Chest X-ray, AP view. Patient: 32 years old, sex M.
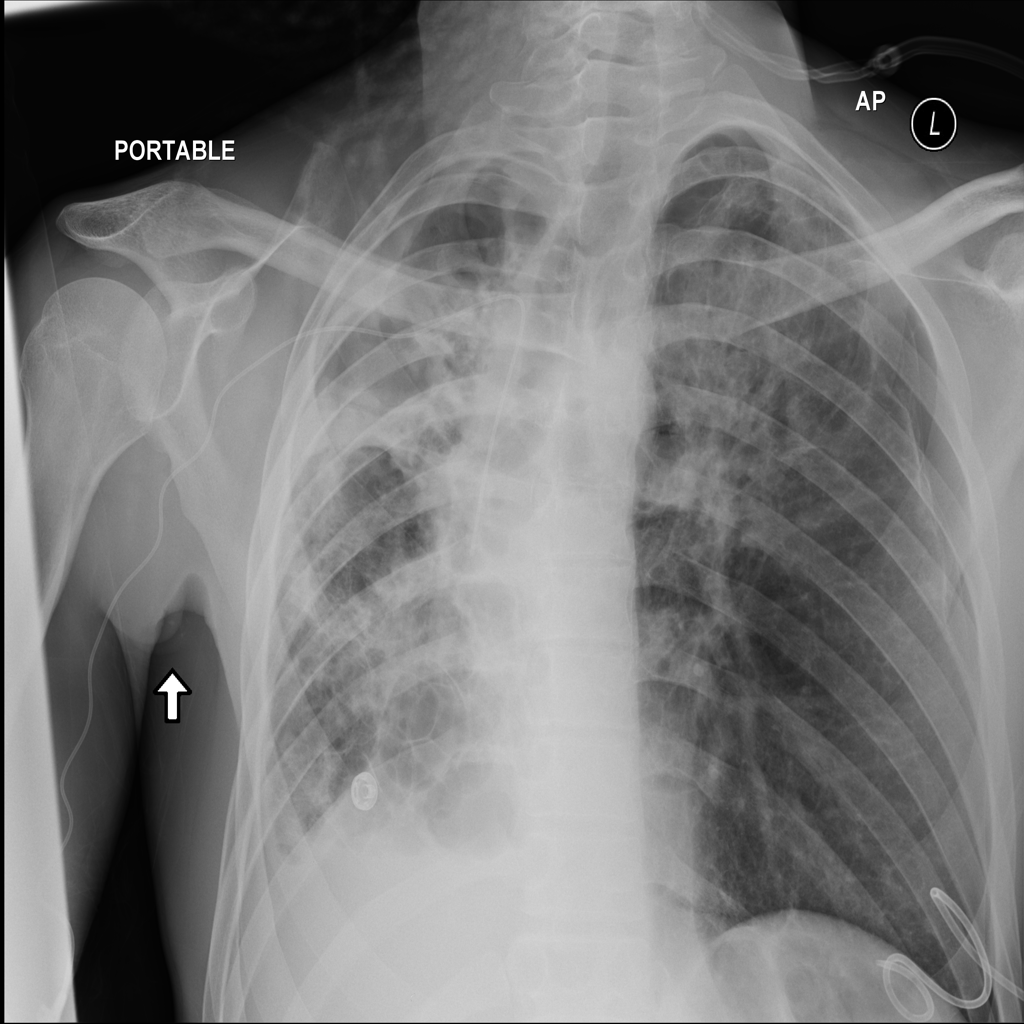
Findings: Pneumothorax